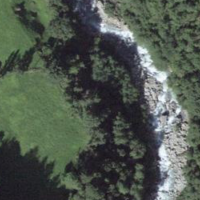
EUNIS habitat code: 44
Species observed at this site:
Crepis aurea